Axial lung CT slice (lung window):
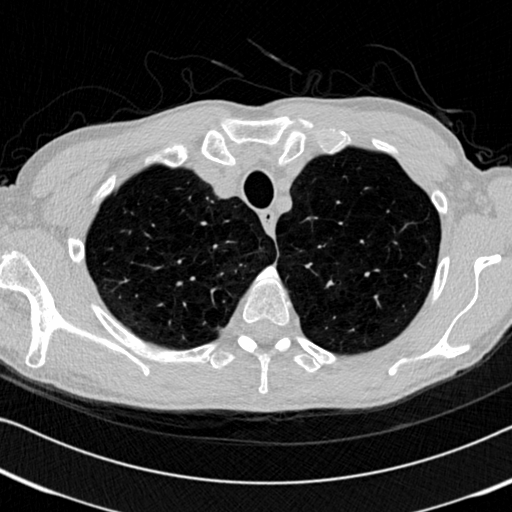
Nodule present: no